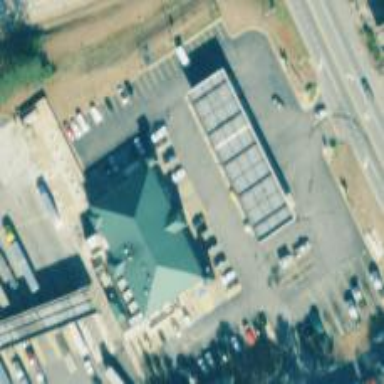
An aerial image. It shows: Convenience shop.